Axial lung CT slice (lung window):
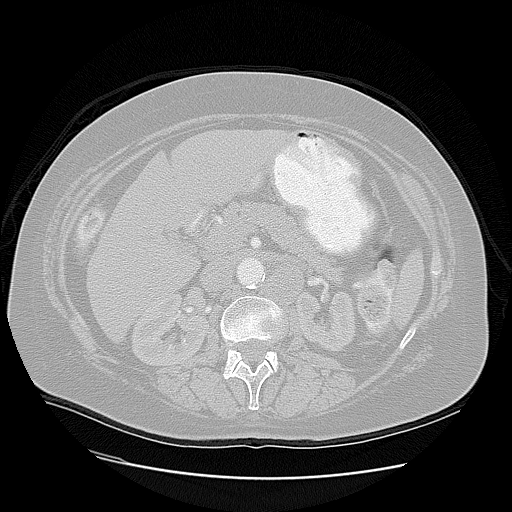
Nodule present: no